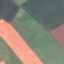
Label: AnnualCrop